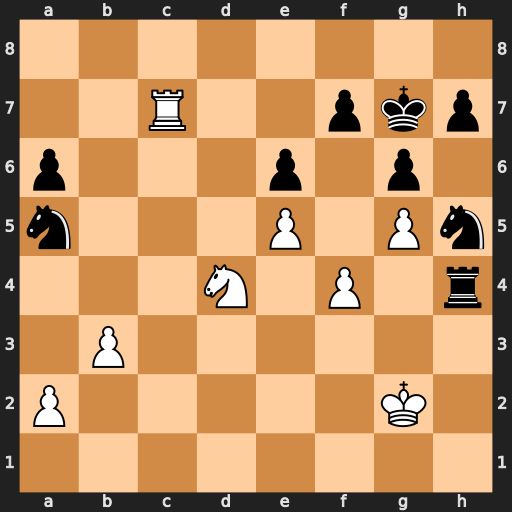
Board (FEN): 8/2R2pkp/p3p1p1/n3P1Pn/3N1P1r/1P6/P5K1/8
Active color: w
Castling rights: -
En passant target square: -
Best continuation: Nxe6+ Kh8 Rc8#